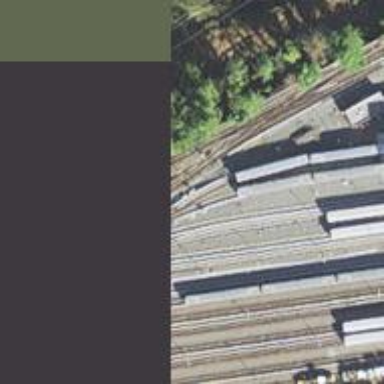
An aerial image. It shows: Electrified rail passing through service yard.